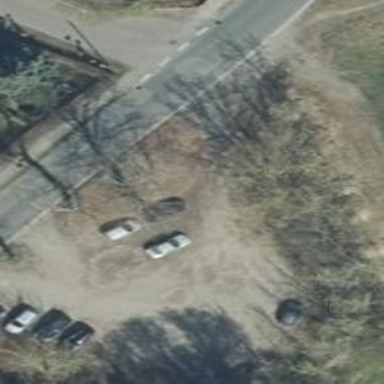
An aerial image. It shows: Outdoor parking area on the ground.